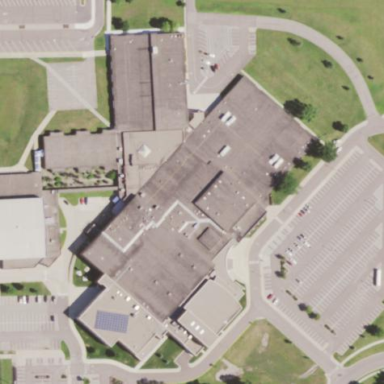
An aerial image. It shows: School building.